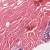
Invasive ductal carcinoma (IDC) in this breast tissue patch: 0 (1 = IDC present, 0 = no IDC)